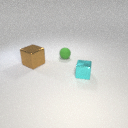
small green rubber sphere behind small cyan metal cube